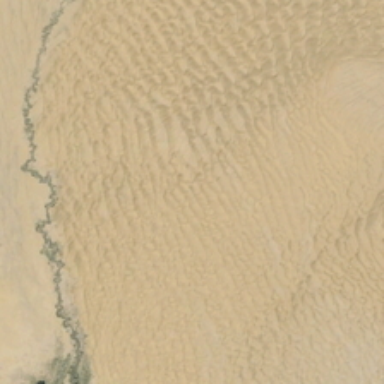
A small dry river is in a large piece of desert .